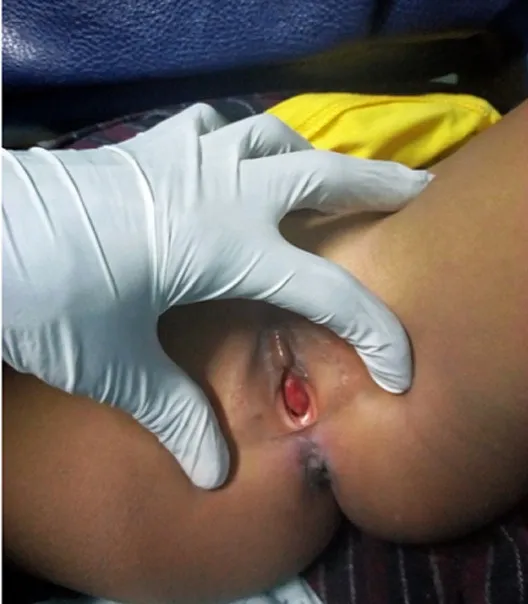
mass protruding from the vulva and centered on the urethral meatus.
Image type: medical_photograph (other_medical_photograph)